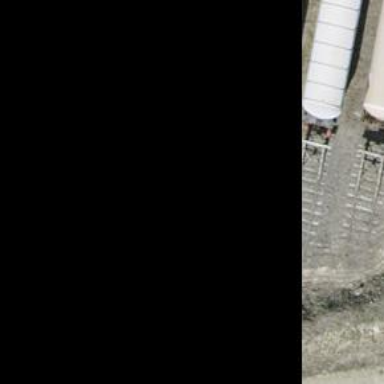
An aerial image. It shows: Railway buffer stop.